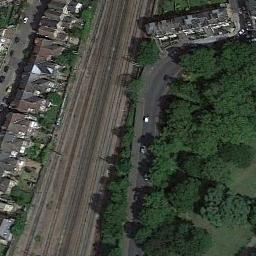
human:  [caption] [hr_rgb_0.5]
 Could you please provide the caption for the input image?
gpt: There are trees and cars on both sides of the railway .

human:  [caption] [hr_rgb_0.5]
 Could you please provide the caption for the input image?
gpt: These railways are between a grove of trees and a residential area .

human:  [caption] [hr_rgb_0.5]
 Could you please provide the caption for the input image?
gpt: The railway is next to some trees and houses .

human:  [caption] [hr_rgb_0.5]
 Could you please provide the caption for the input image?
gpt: There are many buildings and trees beside the railway .

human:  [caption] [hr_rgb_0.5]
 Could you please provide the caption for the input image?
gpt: There are many green trees and buildings beside he railway .